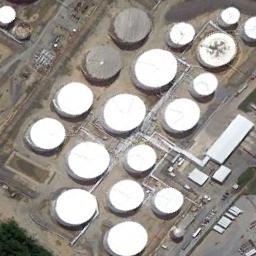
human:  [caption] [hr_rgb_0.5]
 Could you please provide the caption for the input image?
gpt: There are many storage tanks on the bare land .

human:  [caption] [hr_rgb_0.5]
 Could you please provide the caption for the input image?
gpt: There are about ten storage tanks here .

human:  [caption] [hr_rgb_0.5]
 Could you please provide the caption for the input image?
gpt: There are many neatly arranged storage tanks and many cars in the factory .

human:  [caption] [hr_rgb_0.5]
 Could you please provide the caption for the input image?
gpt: There are several buildings beside the storage tanks .

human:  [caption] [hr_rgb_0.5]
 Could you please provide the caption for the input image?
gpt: There are many storage tanks of different sizes .